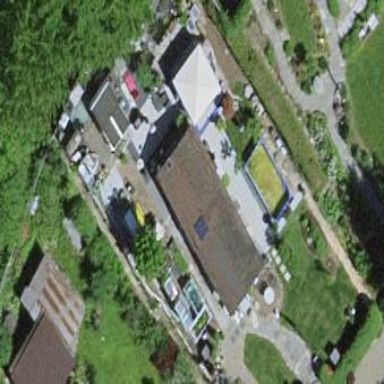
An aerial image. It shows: Bungalow.